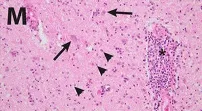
Upper cervical spinal cord O) areas. Finally, L-N show severe upper spinal cord pathology as well: severe inflammation (indicative asterisks of smaller or larger inflammatory foci) affected and indistinct borders between the gray and white matter (dotted lines in L and O), neuronal loss, and strong reactive astrogliosis (arrowheads pointing at glial cells) indicative of sclerosing encephalitis; N and O show BoDV-1+ signal in the spinal cord. M and N are magnifications of hematoxylin-eosin and BoDV-1 staining, respectively. Cumulatively, the pathology indicated a non-purulent, lymphocytic sclerosing panencephalomyelitis with detection of BoDV-1-typical eosinophilic, spherical intranuclear Joest-Degen inclusion bodies in accordance with previous neuropathology studies.
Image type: pathology (h&e)